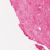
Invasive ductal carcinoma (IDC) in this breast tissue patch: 0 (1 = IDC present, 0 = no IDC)